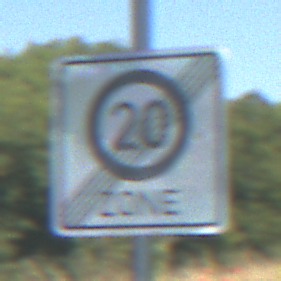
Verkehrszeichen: EndeZone20
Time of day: Midday
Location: Outdoor (Nature)
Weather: Clear
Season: NotSpecified
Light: Natural